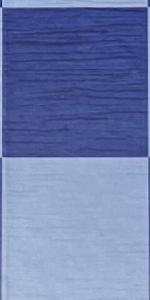
Label: Empty